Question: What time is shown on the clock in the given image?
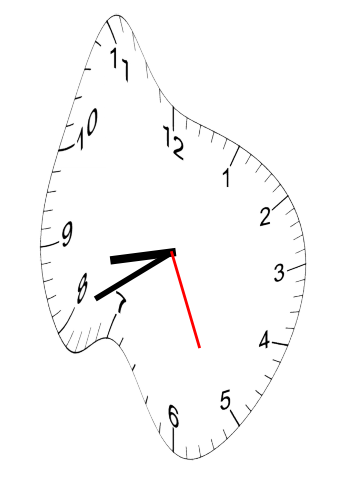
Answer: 08:40:26